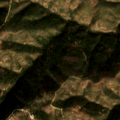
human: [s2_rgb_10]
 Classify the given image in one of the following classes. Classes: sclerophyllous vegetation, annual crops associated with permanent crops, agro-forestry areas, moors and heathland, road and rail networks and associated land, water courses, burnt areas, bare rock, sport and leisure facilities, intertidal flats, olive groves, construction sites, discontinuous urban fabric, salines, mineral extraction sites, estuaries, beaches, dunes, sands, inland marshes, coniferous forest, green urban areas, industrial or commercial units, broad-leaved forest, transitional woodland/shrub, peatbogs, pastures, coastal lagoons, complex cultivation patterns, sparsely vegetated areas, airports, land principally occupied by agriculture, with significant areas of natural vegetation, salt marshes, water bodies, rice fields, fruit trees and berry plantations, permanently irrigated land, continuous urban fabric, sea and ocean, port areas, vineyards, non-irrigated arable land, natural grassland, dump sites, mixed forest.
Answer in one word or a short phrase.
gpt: broad-leaved forest, sclerophyllous vegetation